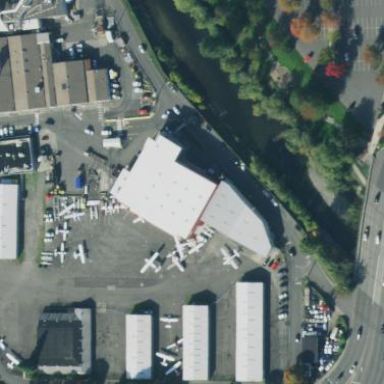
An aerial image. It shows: Hangar.